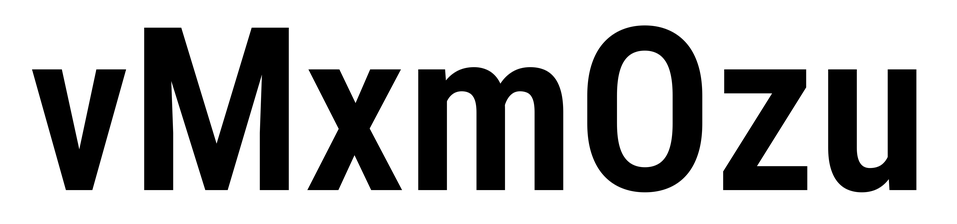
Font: Roboto_Condensed_SemiBold